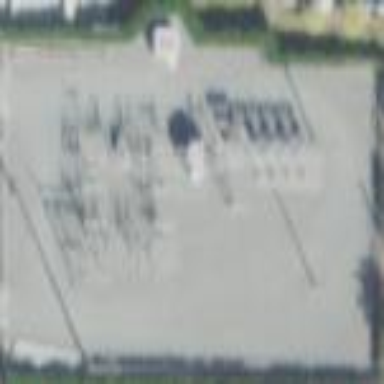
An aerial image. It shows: Distribution level power substation enclosed by fence.